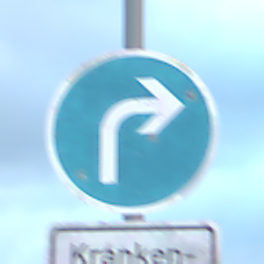
Verkehrszeichen: VorgeschriebeneFahrtrichtungRechts
Zusatzzeichen unten: BesondereFahrzeugeUndTransportgueter4
Umgebung: Outdoor, Beach
Tageszeit: SunriseSunset
Wetter: PartlyCloudy
Licht: Natural
Jahreszeit: NotSpecified
Kontrast: MediumContrast